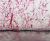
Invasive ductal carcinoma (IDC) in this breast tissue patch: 0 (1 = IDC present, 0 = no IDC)